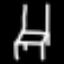
Label: chair